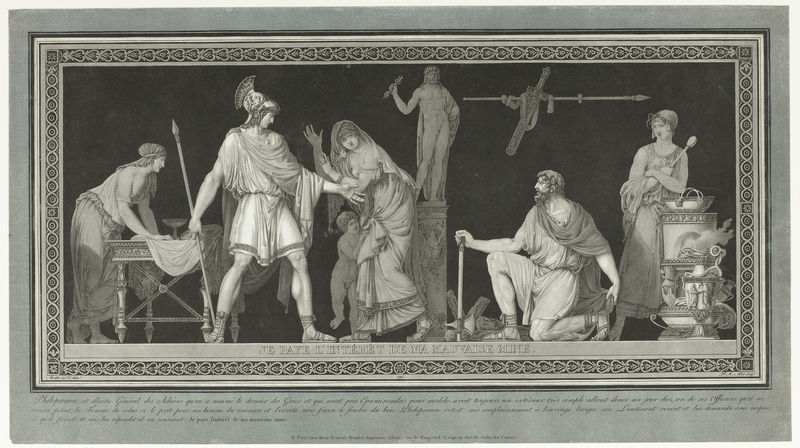
Titel: De officier verontschuldigd zich tegenover Philopoemen (Je paye l'intérêt de ma mauvaise mine)
Künstler: Pierre Michel Alix
Standort: Amsterdam
Institution: Rijksmuseum
Schlagwörter: grau, skulptur, griechisch, greichen